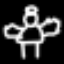
Label: angel